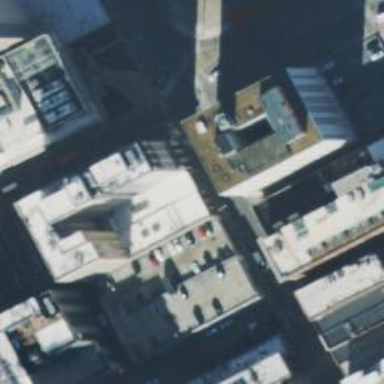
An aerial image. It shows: Building with multiple parts.